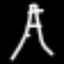
Label: The Eiffel Tower